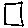
Label: square